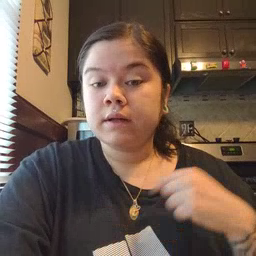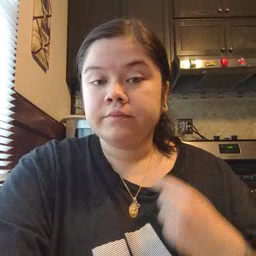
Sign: weus